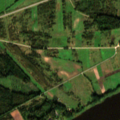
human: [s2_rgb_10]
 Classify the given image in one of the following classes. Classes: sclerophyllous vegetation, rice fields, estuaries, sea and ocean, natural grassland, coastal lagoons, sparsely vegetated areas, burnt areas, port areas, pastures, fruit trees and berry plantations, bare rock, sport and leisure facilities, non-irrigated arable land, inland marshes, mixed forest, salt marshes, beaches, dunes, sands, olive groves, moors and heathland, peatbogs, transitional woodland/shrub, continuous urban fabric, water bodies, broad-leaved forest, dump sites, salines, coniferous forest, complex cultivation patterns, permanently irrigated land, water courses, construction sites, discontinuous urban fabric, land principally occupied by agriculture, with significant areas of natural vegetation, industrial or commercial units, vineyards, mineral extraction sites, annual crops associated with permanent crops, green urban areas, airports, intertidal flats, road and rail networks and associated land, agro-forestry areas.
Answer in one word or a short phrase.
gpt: complex cultivation patterns, land principally occupied by agriculture, with significant areas of natural vegetation, broad-leaved forest, mixed forest, transitional woodland/shrub, water courses